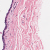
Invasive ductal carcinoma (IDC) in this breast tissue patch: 0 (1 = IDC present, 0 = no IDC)